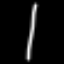
Label: line